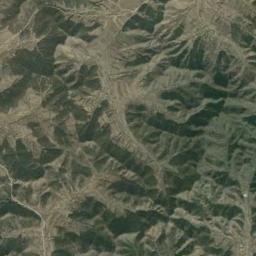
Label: mountain